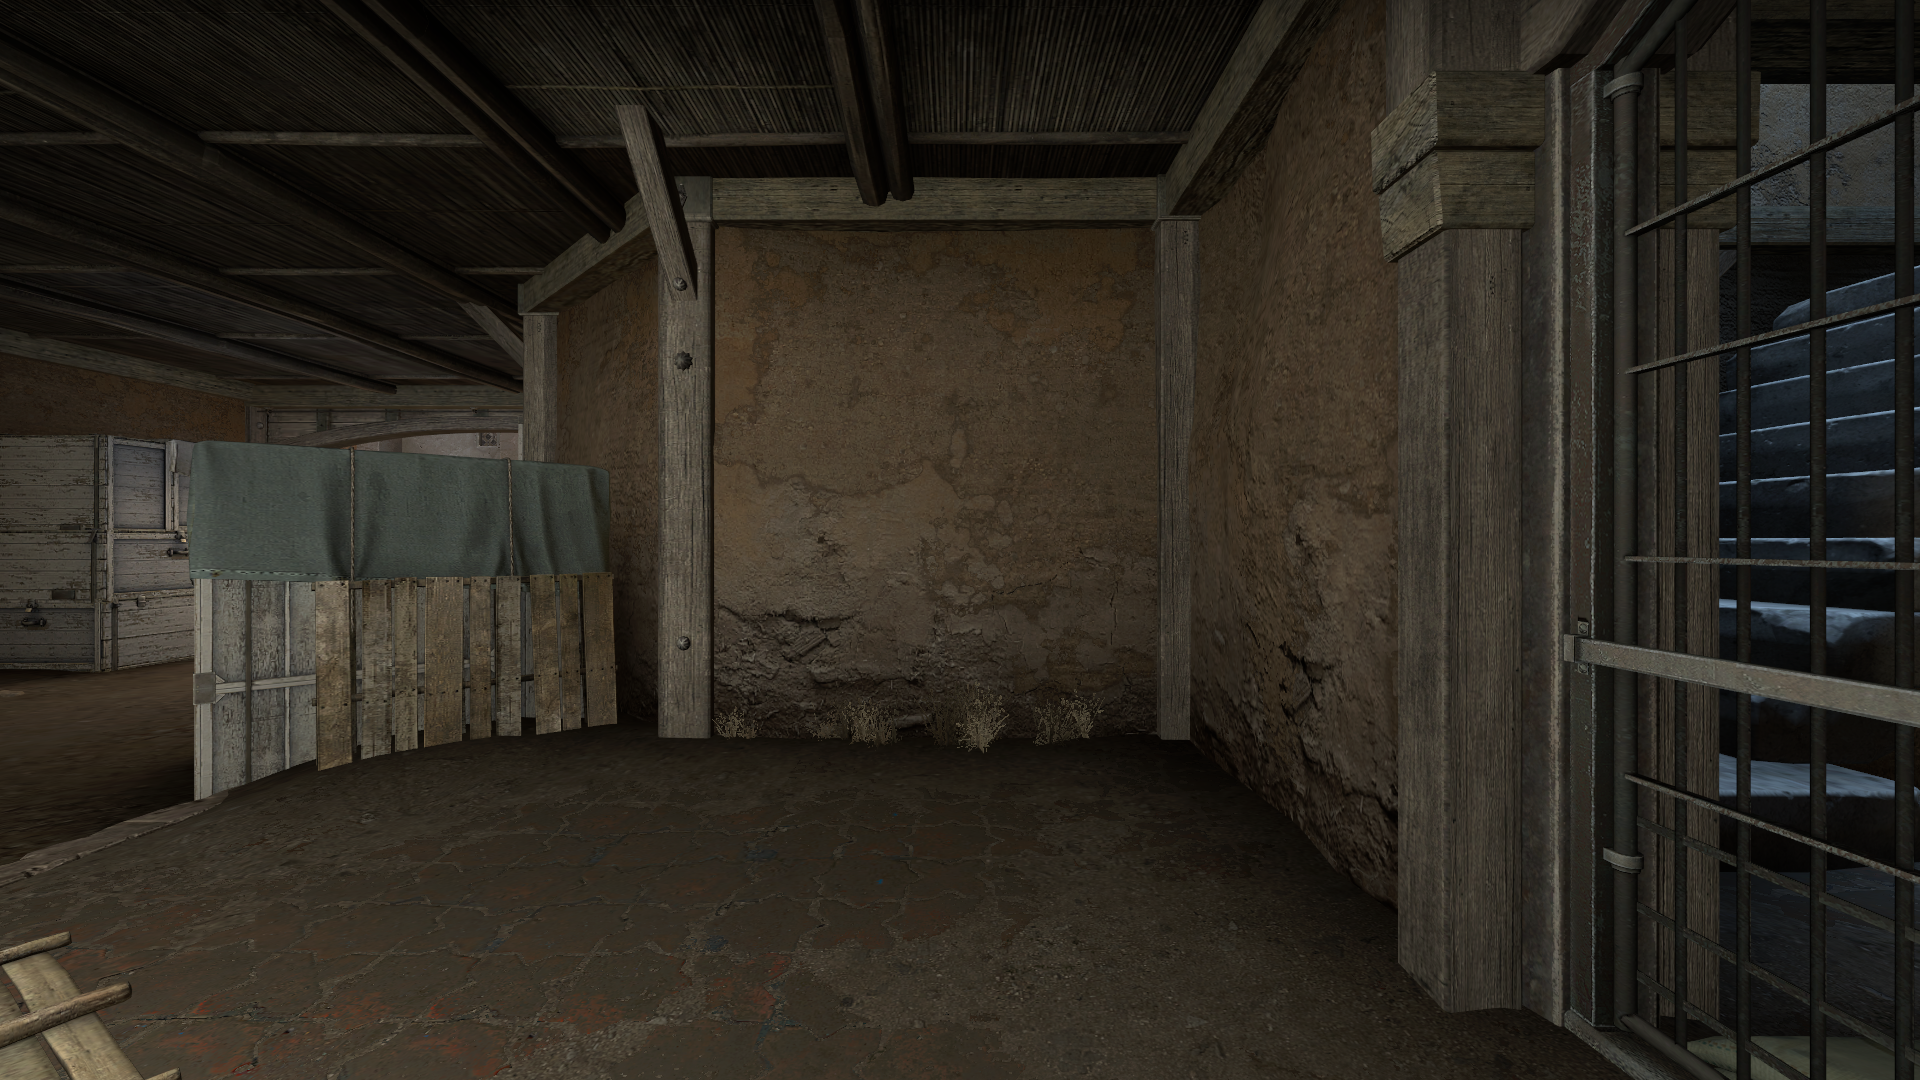
Map: de_dust2